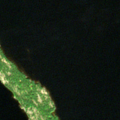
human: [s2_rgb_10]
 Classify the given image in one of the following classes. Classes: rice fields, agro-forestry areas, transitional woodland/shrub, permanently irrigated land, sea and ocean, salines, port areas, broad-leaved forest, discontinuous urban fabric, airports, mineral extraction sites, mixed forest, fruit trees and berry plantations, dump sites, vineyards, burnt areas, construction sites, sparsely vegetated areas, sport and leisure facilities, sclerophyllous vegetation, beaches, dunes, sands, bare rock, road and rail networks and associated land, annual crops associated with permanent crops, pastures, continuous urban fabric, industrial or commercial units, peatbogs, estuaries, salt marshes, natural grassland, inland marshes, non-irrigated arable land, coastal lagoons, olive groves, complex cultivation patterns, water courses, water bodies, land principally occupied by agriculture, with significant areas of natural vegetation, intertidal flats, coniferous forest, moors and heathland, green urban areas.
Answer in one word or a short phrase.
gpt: coniferous forest, water bodies